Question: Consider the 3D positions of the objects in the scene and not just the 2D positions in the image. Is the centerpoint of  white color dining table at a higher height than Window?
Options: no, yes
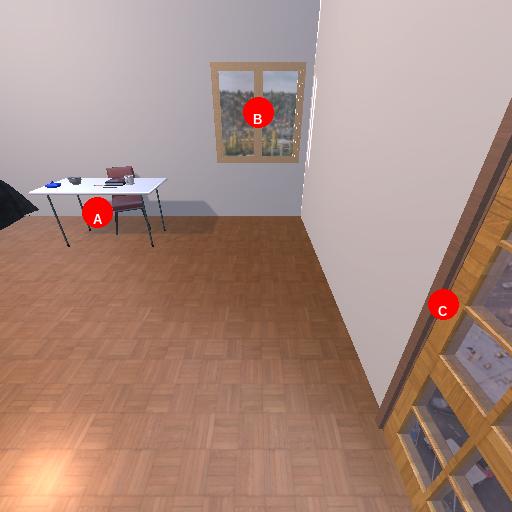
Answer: no